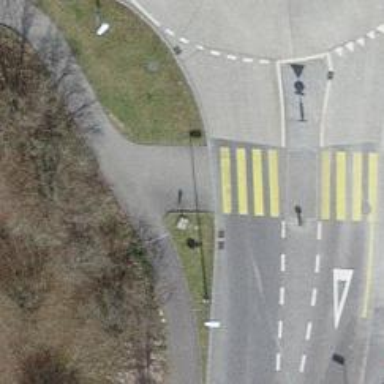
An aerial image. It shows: Sidewalk along the footway.